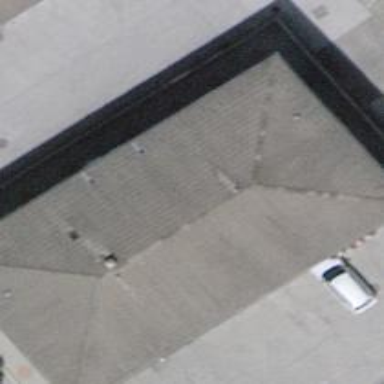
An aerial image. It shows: Apartment building with hipped roof.